Question: I have a specific question relating a foreach loop in C# and Blazor Web Assembly.
This is my foreach loop containing a keyvaluepair:
'
'''
@foreach (KeyValuePair<int, string> pair in detail.Years2Value.OrderBy(x => x.Key))
{
<td colspan="1"><input type="text" class="radius form-control" style="background-color:transparent; border:0.1px" readonly="readonly" value=@pair.Value></td>
}
<td colspan="1" class="border-left border-right"></td>
'''
'
I want to display all values in a range and in a Region. After each region it should create an empty row to make it look better and more organized. Thats why I am adding a td after the foreach.
This creates following problem: --> See Picture below!
after the last foreach in my last Region is done, I don't want to create a new td but I don't know how to achieve this.

If I just delete the line of code with the td after the foreach then all regions will stick more or less together and it don't look so good anymore because the missing "separation" of each region.
Is there a way to break the foreach only after the 3rd region is done and then don't do the new td with an if sentence or something similar?
I hope you guys can help me here. Sorry if there is any information missing or something is not clear. I will try to explain it again if something is not clear.
Thank you
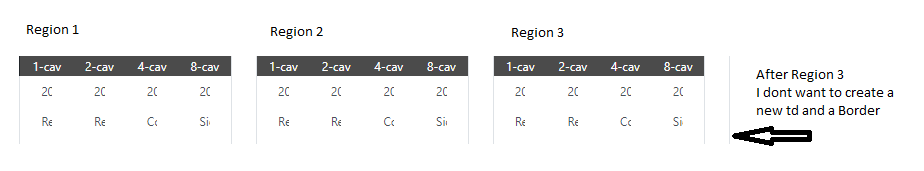
Answer: I hope I understand your example well:
You could use for-loop and iterate through the items with index like the following.
'''
@*Loop through all the KeyValuePairs in the Dictionary<int,string> *@
@for (int i = 1; i < orderedYearsToValue.Count(); i++)
{
<td colspan="1">
@*Select element and its value at the current index*@
<input type="text" class="radius form-control" style="background-color:transparent; border:0.1px" readonly="readonly" value=@orderedYearsToValue.ElementAt(i).Value>
</td>
@*If the current index is not at the last item, add an empty line *@
@if (i != orderedYearsToValue.Count()-1)
{
<td colspan="1" class="border-left border-right"></td>
}
}
@code {
private Dictionary<int, string> orderedYearsToValue;
... your code
private void OrderValues() {
orderedYearsToValue = detail.Years2Value.OrderBy(x => x.Key);
}
}
'''
The empty TD is done after every region. Therefore the for-loop should be done on the top level and TD only added after region is finished, instead of the nested loop.
Simplified code (use the logic from above):
'''
for (int i = 0; i < myOrderedCountries.Count(); i++)
{
if(detail != null)
{
if(isSpecialist)
{
foreach(KeyValuePair<int, string> in myOrderedYearsToValue)
{
<td colspan="1"><input type="text" ...></td>
}
}
else
{
foreach(KeyValuePair<int, string> in myOrderedYearsToValue)
{
<td colspan="1"><input type="different text" ...></td>
}
}
if(i < myOrderedCountries.Count() - 1) {
<td colspan="1" class="border-left border-right"></td>
}
}
}
'''
and even nicer would be to move the if part into the nested for-loop like this:
'''
for (int i = 0; i < myOrderedCountries.Count(); i++)
{
if(detail != null)
{
foreach(KeyValuePair<int, string> in myOrderedYearsToValue)
{
if(isSpecialist)
{
<td colspan="1"><input type="text" ...></td>
}
else
{
<td colspan="1"><input type="different text" ...></td>
}
if(i < myOrderedCountries.Count() - 1) {
<td colspan="1" class="border-left border-right"></td>
}
}
}
'''